A time-domain waveform of one vibration snapshot from a rolling-element bearing is shown. Diagnose the bearing from this image, choosing from: normal, inner_race, outer_race, ball.
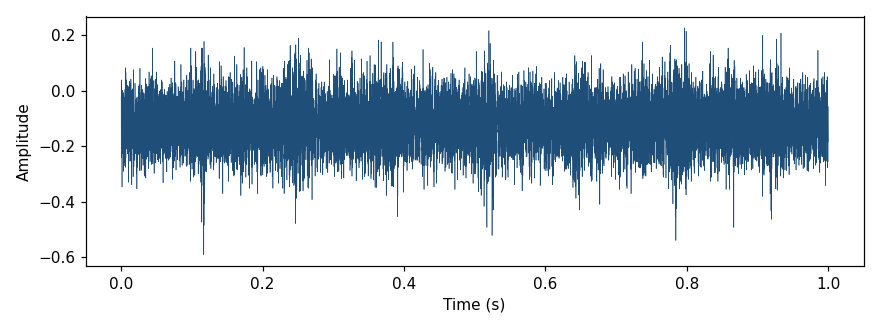
Answer: normal